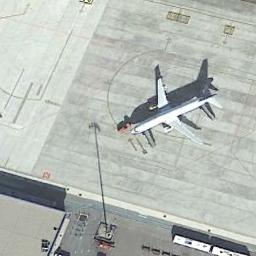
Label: airplane